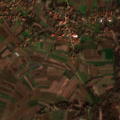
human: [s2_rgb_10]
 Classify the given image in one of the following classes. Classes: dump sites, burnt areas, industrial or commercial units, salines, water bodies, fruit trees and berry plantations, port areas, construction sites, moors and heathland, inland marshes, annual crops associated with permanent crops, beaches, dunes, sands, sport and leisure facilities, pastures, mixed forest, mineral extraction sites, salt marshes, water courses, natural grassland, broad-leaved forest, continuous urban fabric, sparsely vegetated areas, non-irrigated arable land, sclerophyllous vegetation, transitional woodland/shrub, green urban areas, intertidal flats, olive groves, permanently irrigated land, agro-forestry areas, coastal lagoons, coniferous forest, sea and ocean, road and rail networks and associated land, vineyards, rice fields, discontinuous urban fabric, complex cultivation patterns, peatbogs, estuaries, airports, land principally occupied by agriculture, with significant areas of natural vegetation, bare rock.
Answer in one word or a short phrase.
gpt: discontinuous urban fabric, non-irrigated arable land, complex cultivation patterns, land principally occupied by agriculture, with significant areas of natural vegetation, broad-leaved forest, water courses